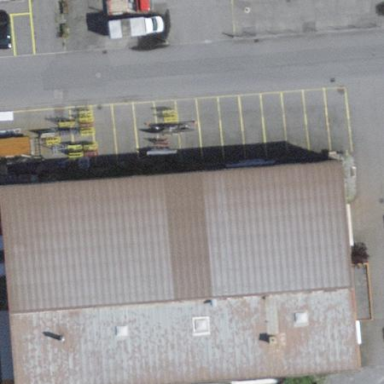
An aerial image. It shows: Commercial building.